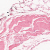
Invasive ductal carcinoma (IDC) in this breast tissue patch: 0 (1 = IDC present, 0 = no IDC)